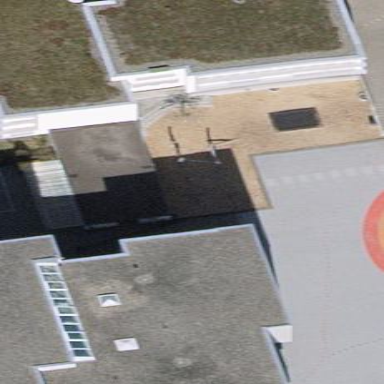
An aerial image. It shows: School building.